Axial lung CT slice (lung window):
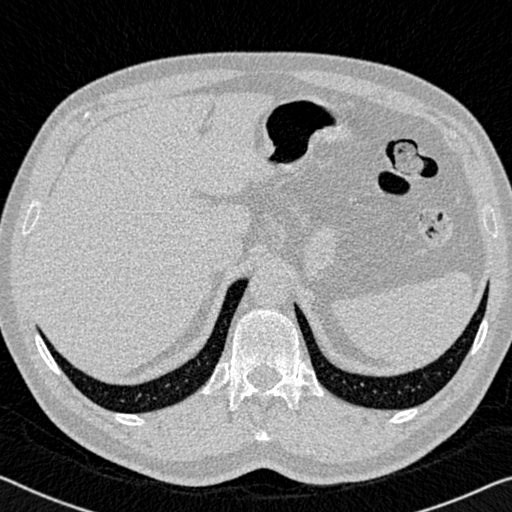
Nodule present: no